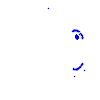
Particle: pion